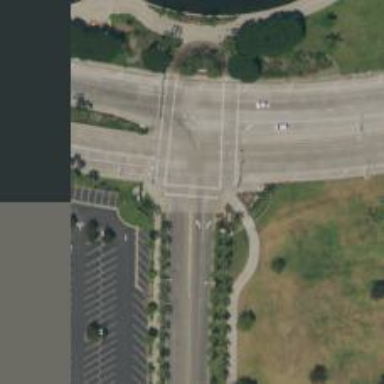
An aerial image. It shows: Crossing on the cycleway.